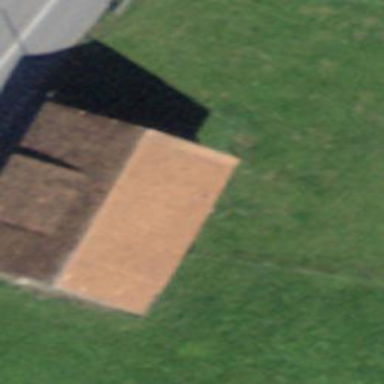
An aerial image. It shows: Barn.